九年级 · 解析几何
已知二次函数 $y_{1}=x^{2}-2 x-1$ 与一次函数 $y_{2}=2 x-1$ 的图象如图所示, 点 $P(m, n)$ 的纵坐标满足 $y_{1}<n<y_{2}$, 且 $m, n$ 都为整数, 则这样的点 $P$ 有 ( )

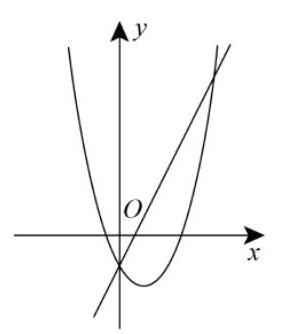
A. 4 个
B. 5 个
C. 6 个
D. 7 个

答案: D
解析: 首先联立求出二次函数与一次函数的交点坐标, 然后根据点 $P(m, n)$ 的纵坐标满足 $y_{1}<n<y_{2}$, 且 $m, n$ 都为整数得到 $0<m<4$, 然后分别代入 $x=1, x=2, x=3$ 求解即可.

【详解】联立二次函数 $y_{1}=x^{2}-2 x-1$ 与一次函数 $y_{2}=2 x-1$

得, $\left\{\begin{array}{l}y_{1}=x^{2}-2 x-1 \\ y_{2}=2 x-1\end{array}\right.$

解得 $x_{1}=0, x_{2}=4$

$\because P(m, n)$ 的纵坐标满足 $y_{1}<n<y_{2}$, 且 $m, n$ 都为整数,

$\therefore 0<m<4$,

$\therefore$ 当 $x=1$ 时, $y_{1}=x^{2}-2 x-1=-2, y_{2}=2 x-1=1$

$\therefore$ 点 $P$ 的坐标为 $1,-1$ 或 $(1,0)$;

$\therefore$ 当 $x=2$ 时, $y_{1}=x^{2}-2 x-1=-1, y_{2}=2 x-1=3$

$\therefore$ 点 $P$ 的坐标为 $(2,0)$ 或 $(2,1)$ 或 $(2,2)$;

$\therefore$ 当 $x=3$ 时, $y_{1}=x^{2}-2 x-1=2, y_{2}=2 x-1=5$

$\therefore$ 点 $P$ 的坐标为 $(3,3)$ 或 $(3,4)$.

综上所述, 这样的点 $P$ 可以为 $1,-1$ 或 $(1,0)$ 或 $(2,0)$ 或 $(2,1)$ 或 $(2,2)$ 或 $(3,3)$ 或 $(3,4)$, 共 7 个,故选: D.

【点睛】此题考查了二次函数与一次函数的交点问题, 解题的关键是求出二次函数与一次函数的交点坐标.